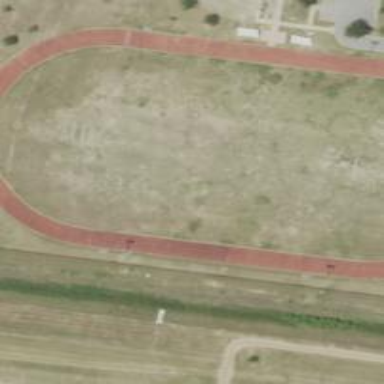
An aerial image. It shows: Track in leisure land.